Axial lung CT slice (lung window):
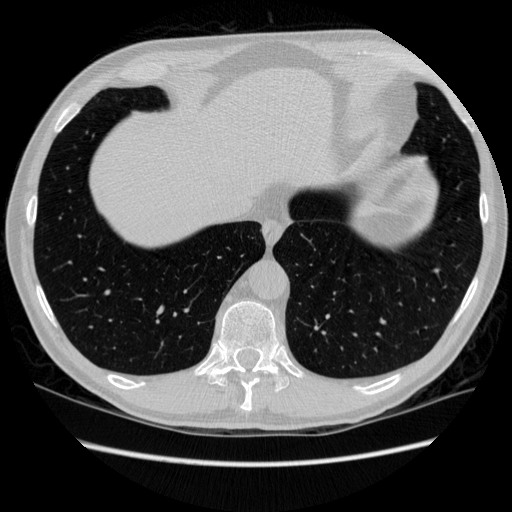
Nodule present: no